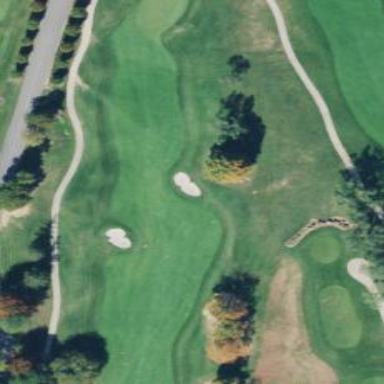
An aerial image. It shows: Grassy area designated as golf fairway.